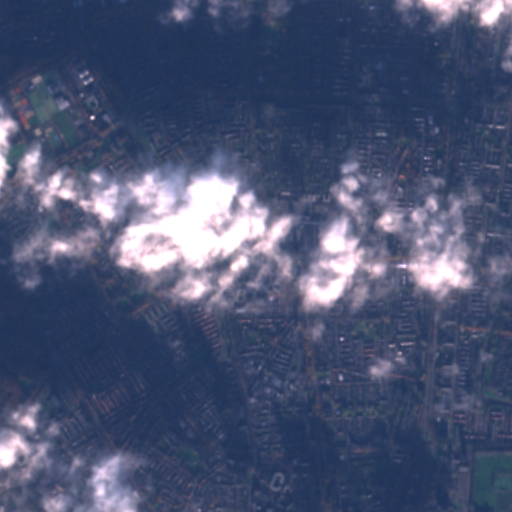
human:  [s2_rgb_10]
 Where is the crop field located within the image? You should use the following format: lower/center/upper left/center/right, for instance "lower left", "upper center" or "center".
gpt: The crop field is located in the upper right of the image.
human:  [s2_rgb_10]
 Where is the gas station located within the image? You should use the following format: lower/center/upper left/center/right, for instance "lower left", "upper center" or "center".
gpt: The gas station is located in the upper left of the image.
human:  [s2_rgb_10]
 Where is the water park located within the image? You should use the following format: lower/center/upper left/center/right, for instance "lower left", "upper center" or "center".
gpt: The water park is located in the upper left of the image.
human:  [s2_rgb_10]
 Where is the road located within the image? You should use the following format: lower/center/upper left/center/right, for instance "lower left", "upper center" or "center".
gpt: There is no road in the image.